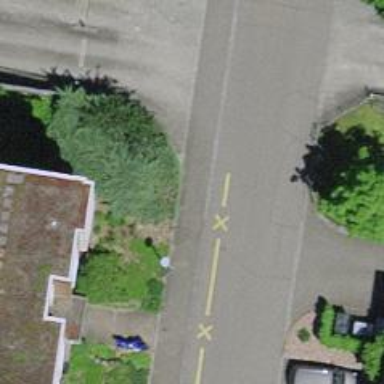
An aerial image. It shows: Asphalt road in living street with no sidewalks.